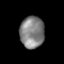
Tissue: prostate
Cell type: T cells
Senescence score: 0.3512
Nuclear area (px): 755
Mean DAPI intensity: 130.155